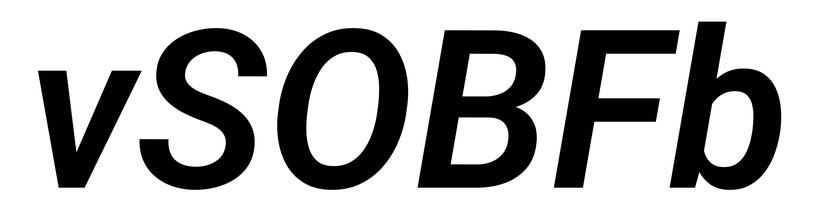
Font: Roboto-Italic_SemiBold_Italic